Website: home-depot
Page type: customer-info-address
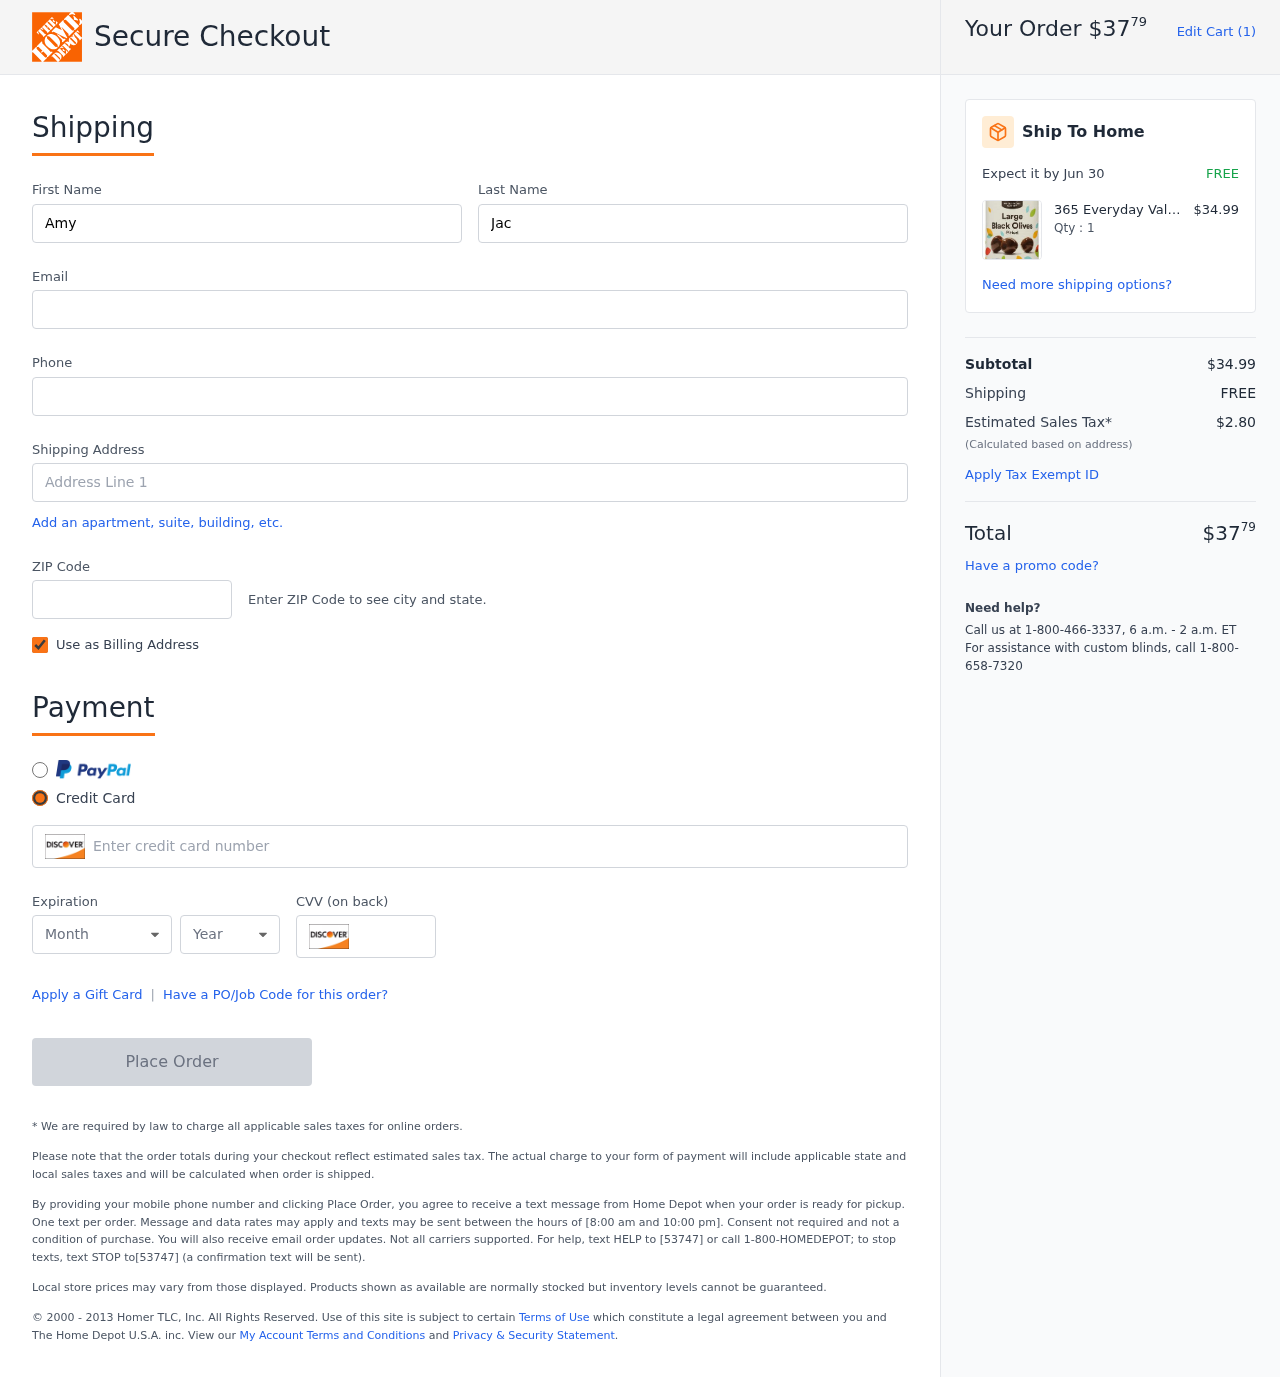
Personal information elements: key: PII_CARD_CVV
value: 199
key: PII_CARD_EXPIRY_MONTH
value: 07
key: PII_CARD_EXPIRY_YEAR
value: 30
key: PII_CARD_NUMBER
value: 6523 5588 9782 9158
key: PII_EMAIL
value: amy_jackson@hotmail.com
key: PII_FIRSTNAME
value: Amy
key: PII_LASTNAME
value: Jackson
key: PII_PHONE
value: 8074456758
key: PII_POSTCODE
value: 40571
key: PII_STREET
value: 69326 Matthew Forges Apt. 441
Product elements: key: PRODUCT1_BRAND
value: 365 Everyday Value
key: PRODUCT1_NAME
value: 365 Everyday Value, Pitted Black Olives, Large, 6 oz
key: PRODUCT1_PRICE
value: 34.99
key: PRODUCT1_QUANTITY
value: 1
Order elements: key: ORDER_TOTAL
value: $3779
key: ORDER_NUM_ITEMS
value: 1
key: ORDER_DELIVERY_DATE
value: Jun 30
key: ORDER_SUBTOTAL
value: $34.99
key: ORDER_SHIPPING_COST
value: FREE
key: ORDER_TAX
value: $2.80